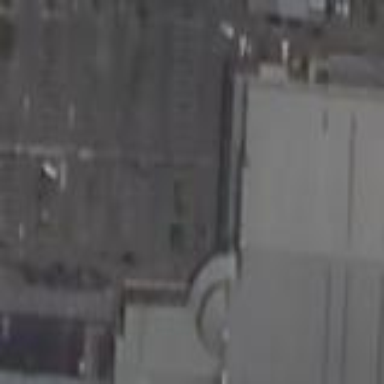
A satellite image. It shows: Supermarket building.